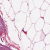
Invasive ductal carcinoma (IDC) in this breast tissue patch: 0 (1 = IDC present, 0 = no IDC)